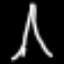
Label: The Eiffel Tower